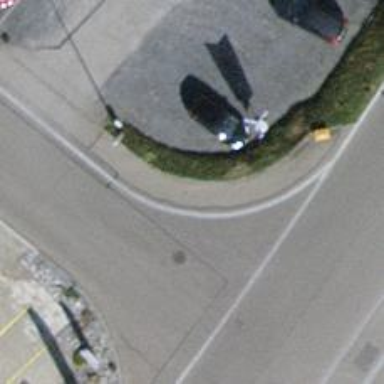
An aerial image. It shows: Sidewalk along the footway.